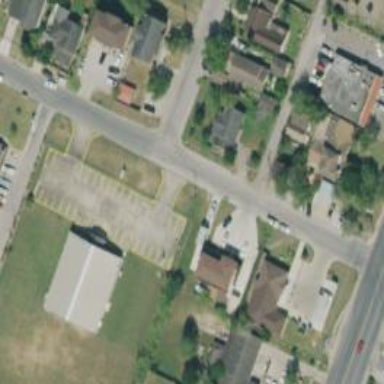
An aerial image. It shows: Alley classified as service road.